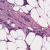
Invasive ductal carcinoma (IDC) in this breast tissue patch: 0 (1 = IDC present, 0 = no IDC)